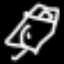
Label: bed